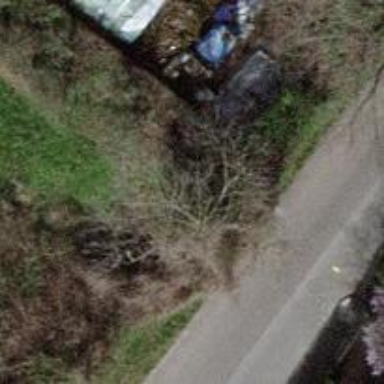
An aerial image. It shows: Hedge acting as barrier.